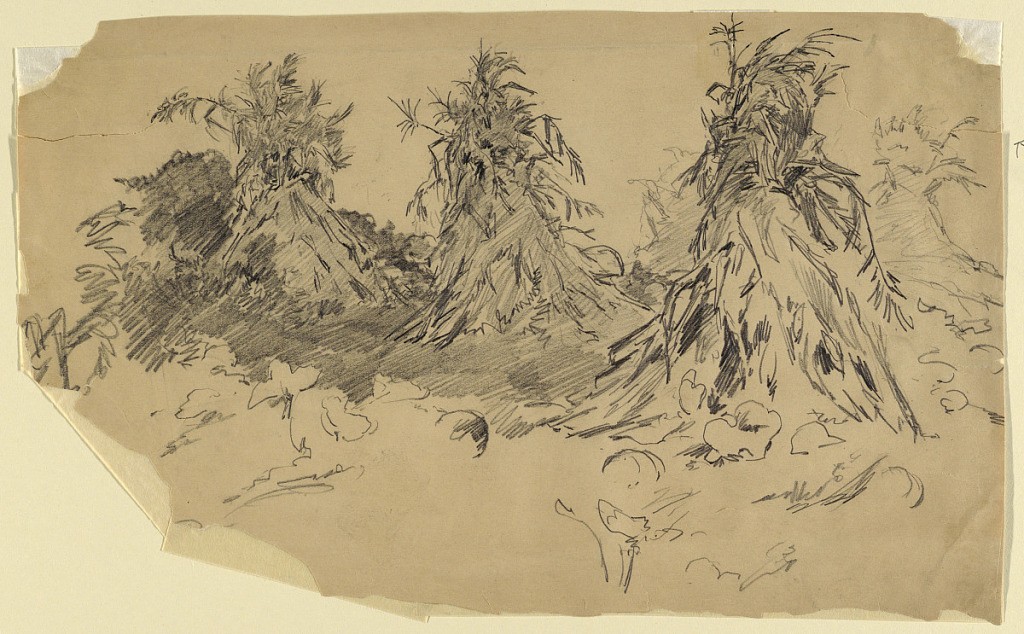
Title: Cornstalks
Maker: Walter Shirlaw, American, b. Scotland, 1838–1909
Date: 1875–80
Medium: Graphite on paper
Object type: Drawing
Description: Three bundles of tied cornstalks in a field. Additional, indistinct bundles in right rear.